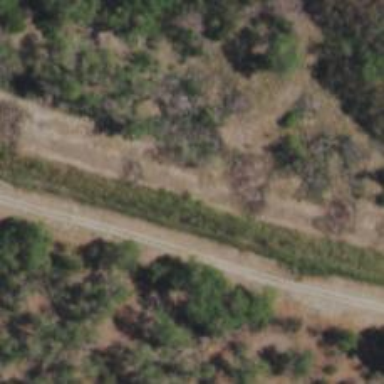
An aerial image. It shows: Cutline track.